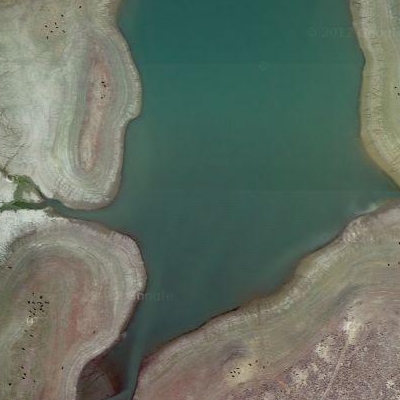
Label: dRiverLake